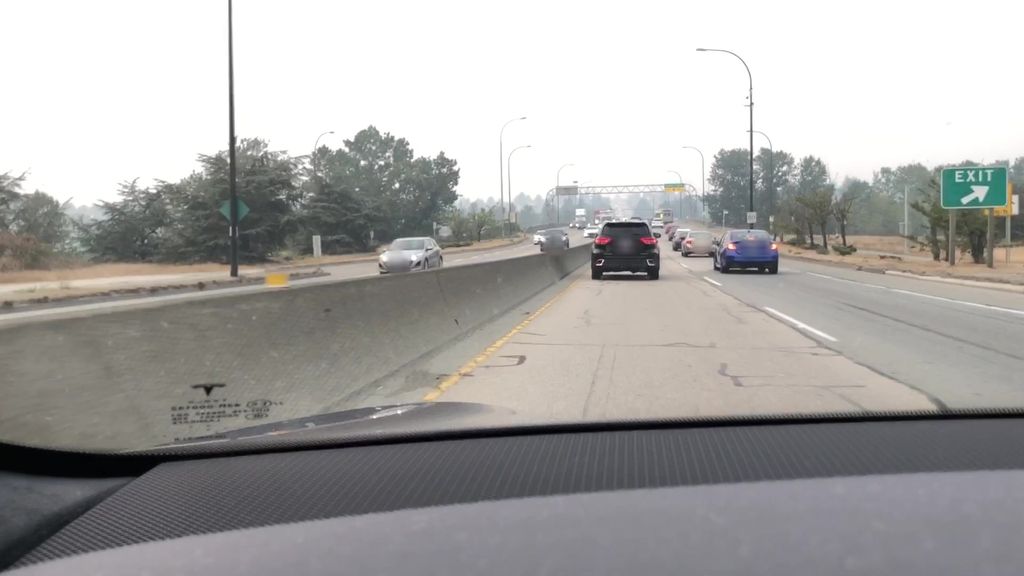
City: vancouver